Question: I want to add a new entry in location shown below. What is the locationURI of the menu below? Or arny other suggestions?

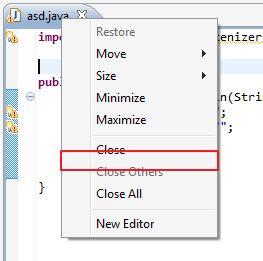
Answer: This is currently not possible, but it seems that <URL>.